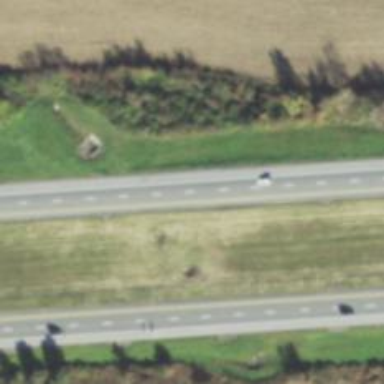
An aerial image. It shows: Asphalt motorway.